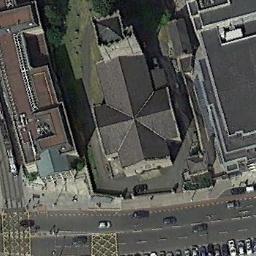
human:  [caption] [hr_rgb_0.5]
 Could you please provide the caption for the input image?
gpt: A church with a gray cross-shaped roof surrounded by buildings, Green spaces, Roads and cars .

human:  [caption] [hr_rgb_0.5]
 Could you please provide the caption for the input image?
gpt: This is a church with two green lawns in front of it .

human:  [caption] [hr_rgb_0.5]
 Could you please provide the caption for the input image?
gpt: There is a church with gray roof next to a road with some cars .

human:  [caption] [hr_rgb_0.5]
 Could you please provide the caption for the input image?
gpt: The church with a pointed roof and the rest of the church has a cross-shaped roof .

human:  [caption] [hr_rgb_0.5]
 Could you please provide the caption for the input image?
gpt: A church with gray roof is by the roadside and beside a brown building .